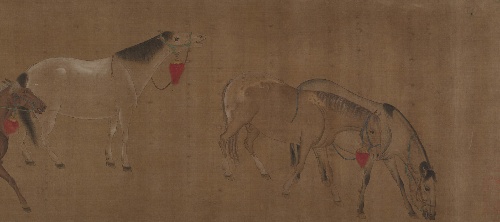
Title: 明   佚名   八駿圖   卷|Eight Horses
Artist: Unidentified artist
Object type: Handscroll
Classification: Paintings
Medium: Handscroll; ink and color on silk
Culture: China
Period: Ming (1368–1644) or Qing dynasty (1644–1911)
Dimensions: 11 x 54 5/8 in. (27.9 x 138.7 cm)
Department: Asian Art
Credit line: John Stewart Kennedy Fund, 1913
Accession year: 1913
Repository: Metropolitan Museum of Art, New York, NY
Tags: Horses